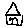
Label: house